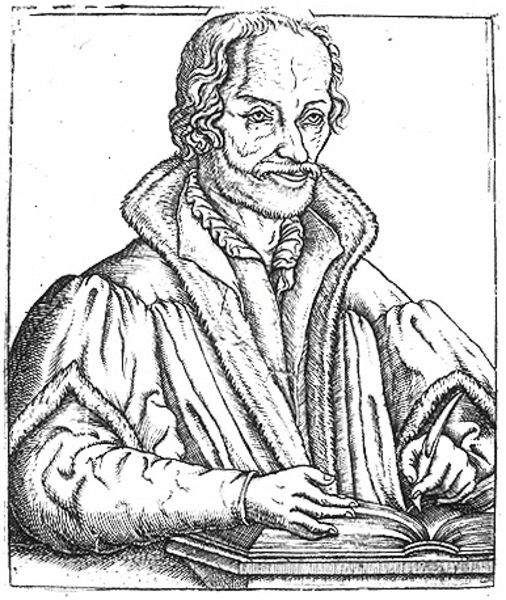
Titel: Bildnis des Philipp Melanchthon
Künstler: Balthasar Jenichen
Institution: (Seriendruck)
Schlagwörter: feder, hand, mann, umhang, weiß, finger, frisur, grau, haar, mund, nase, profil, schwarz, skizze, stirn, tisch, zeichnung, blick, alt, bart, hemd, schnurrbart, augen, falten, gesicht, kleidung, kragen, pelz, rahmen, vollbart, ärmel, bild, bildnis, hände, portrait, porträt, auge, gewand, haare, mantel, brustbild, kinn, lippen, locken, renaissance, holzschnitt, wangen, lehrer, furchen, grafik, graphik, linien, glatze, pupillen, lesen, robe, rüschen, oberkörper, buch, kloster, links, druck, schwarz weiss, schraffur, radierung, stich, hässlich, hohe stirn, bleistift, linkshänder, krause, mürrisch, stift, pult, talar, pelzkragen, seiten, pelzmantel, runzeln, fingernägel, hellgrau, schreiben, mittelalter, wams, gelehrter, schreiber, griffel, kupferstich, buchseiten, ornat, schreibfeder, blättern, federkiel, jabot, bil, schreibend, punktiert, reformation, schreibgerät, seriendruck, würdenträger, rahmensprengend, schaube, melanchthon, philipp melanchthon, reformator, theologe, melanchton, humanismus, belesen, buld, schlau, stattlich, schuabe, gelehter, pukt, stif, schreiber#, mantel ornat, schnautz